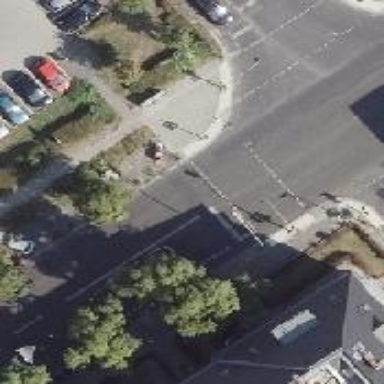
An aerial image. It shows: Road with traffic signals for signaling.